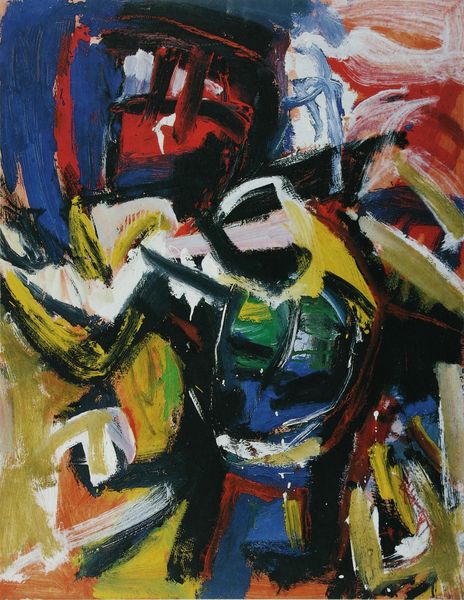
Künstler: Helmut Sturm
Institution: unbekannt
Schlagwörter: blau, kopf, mann, weiß, gelb, grün, kirchner, ocker, bunt, grau, orange, schwarz, rot, muster, arm, mensch, feld, felder, figur, rosa, kreis, moderne, abstrakt, farben, fläche, flächen, modern, formen, lila, linien, figuren, maske, linie, form, soldat, tupfen, helm, tupfer, espressionismus, figut